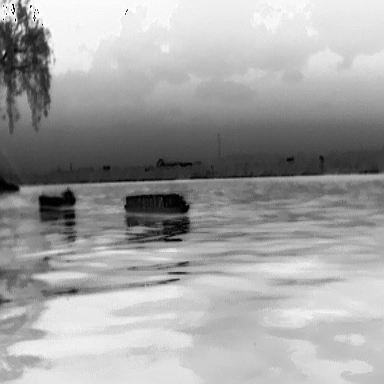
There is a liner in the infrared image.